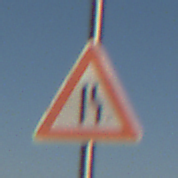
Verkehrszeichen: EinseitigVerengteFahrbahnRechts
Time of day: MorningAfternoon
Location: Outdoor (Nature)
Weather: Clear
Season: Winter
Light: Natural